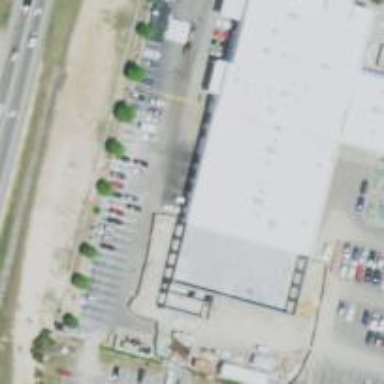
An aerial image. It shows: Building that houses car shop.